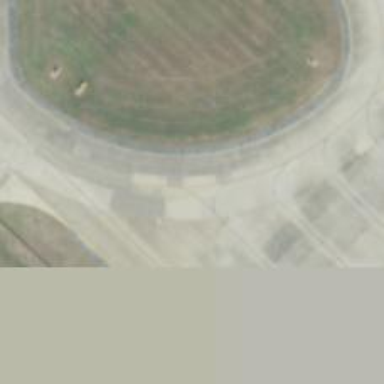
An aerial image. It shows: Taxiway at the airport with asphalt surface.